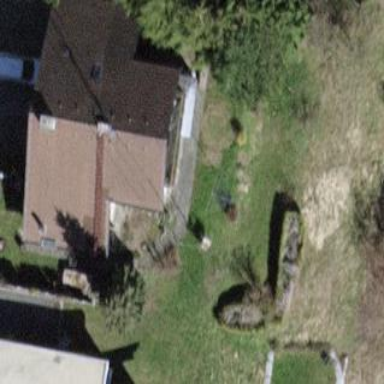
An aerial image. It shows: Simple house.